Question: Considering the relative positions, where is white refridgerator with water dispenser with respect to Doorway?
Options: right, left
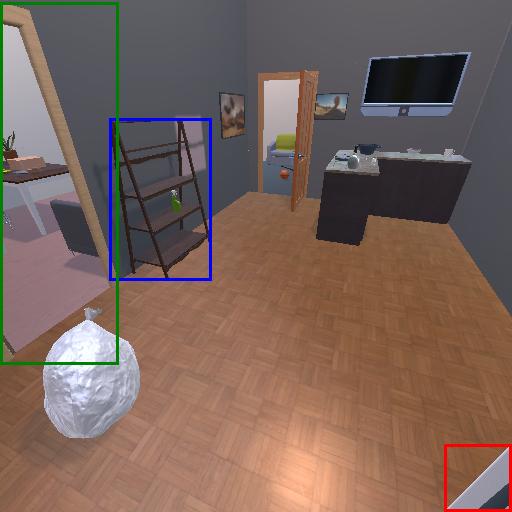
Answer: right